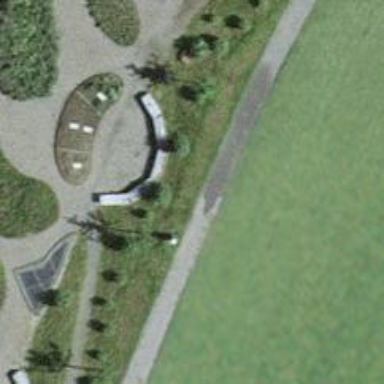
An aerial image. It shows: Bench for seating.